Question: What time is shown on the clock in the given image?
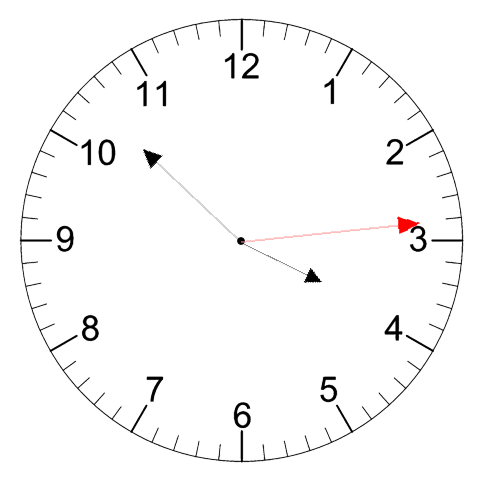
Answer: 03:52:14